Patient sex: M
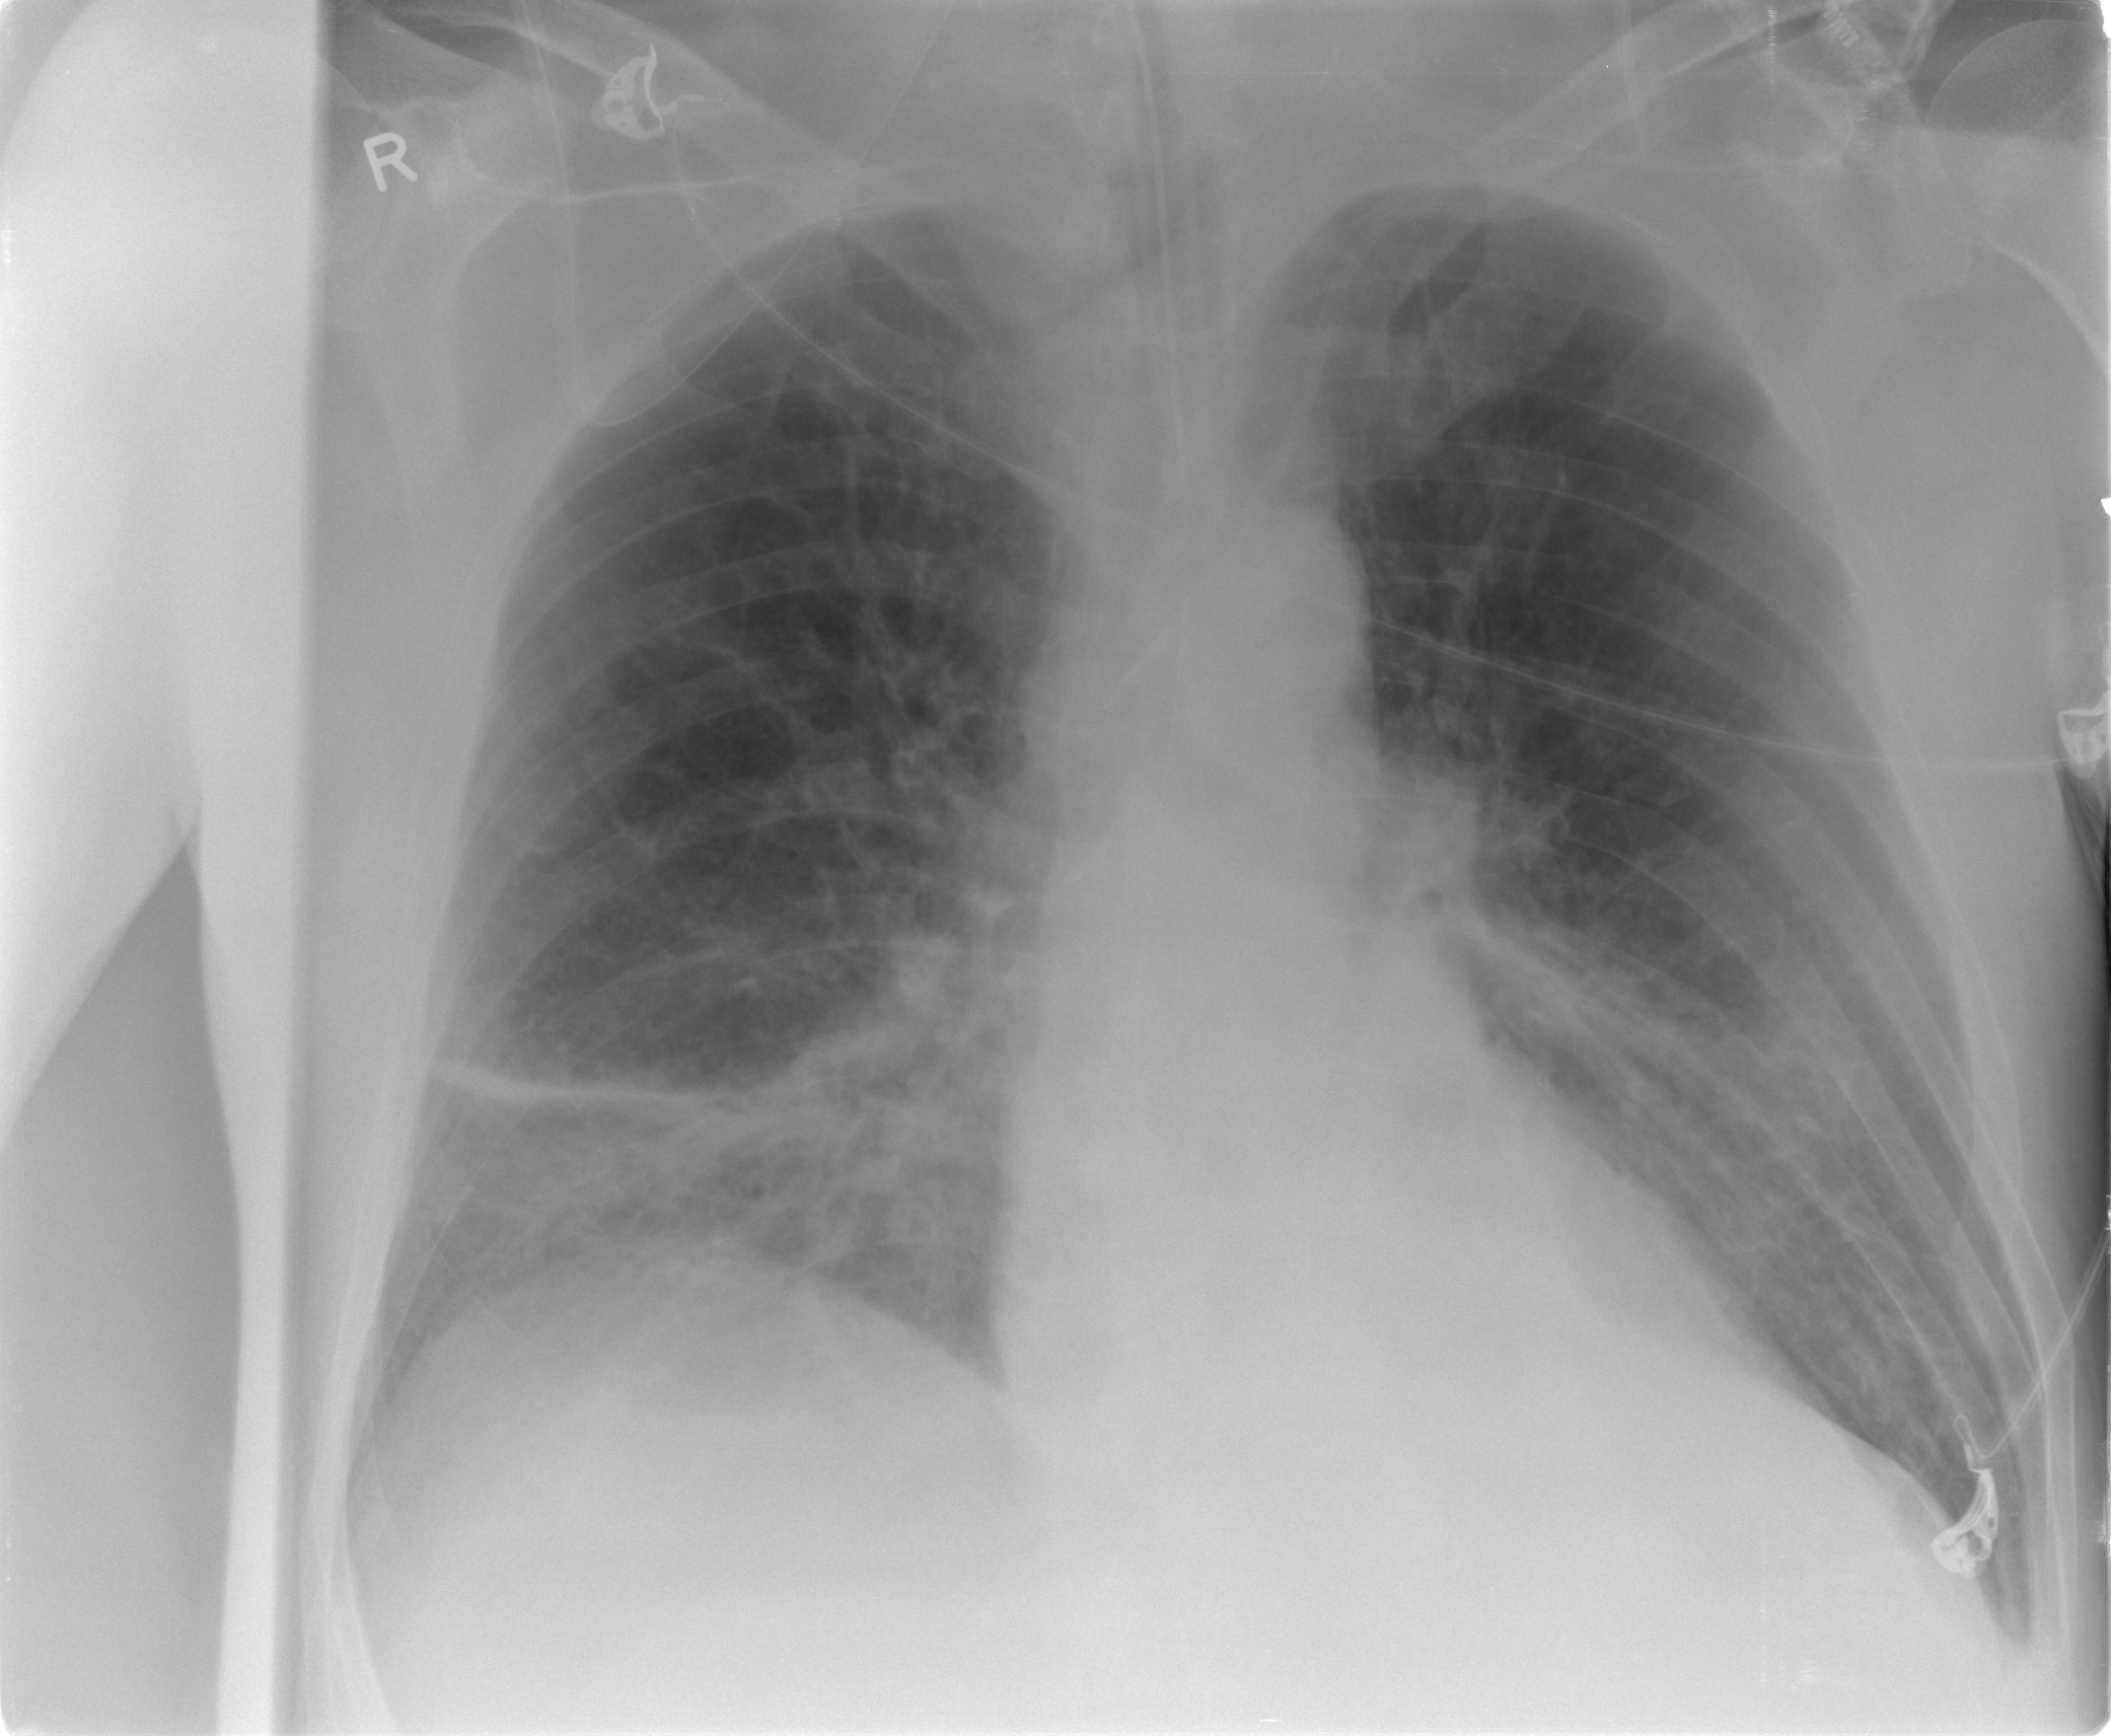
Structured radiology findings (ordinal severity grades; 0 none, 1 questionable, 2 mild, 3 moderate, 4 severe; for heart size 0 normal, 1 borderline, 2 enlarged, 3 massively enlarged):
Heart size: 0
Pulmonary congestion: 2
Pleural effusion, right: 0
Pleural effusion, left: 0
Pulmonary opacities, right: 2
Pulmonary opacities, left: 2
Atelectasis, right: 2
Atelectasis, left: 1